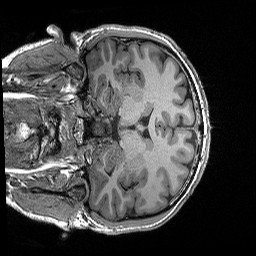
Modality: T1w
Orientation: coronal
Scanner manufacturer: siemens
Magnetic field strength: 3 T
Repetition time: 2.3 s
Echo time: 0.00294 s